Question: I have 5 local unpushed commits and I want to delete commit #3 from the tree, so parent of commit #4 would point to commit #2
How would I do that?
An image describing what I mean:

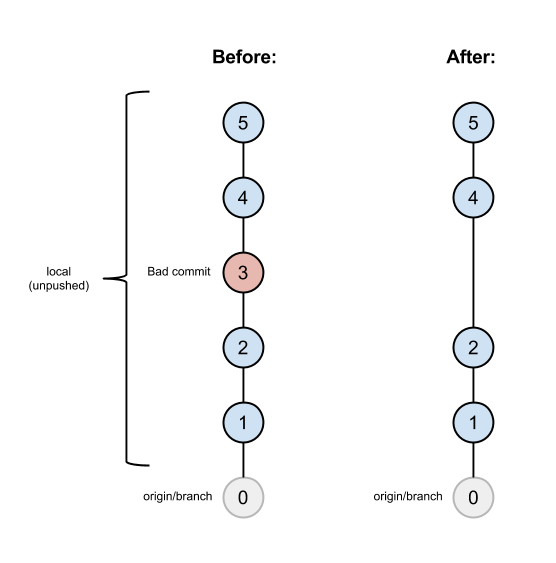
Answer: you can use 'git rebase -i' :
'''
git rebase -i HEAD~5
'''
allows you to interactively choose which of the last (5 in this case) commits you wish to use, edit, squash,...
You will get a file to edit; like this:
'''
pick a58f195 commit 1
pick abe6821 commit 2
pick f74035d commit 3
pick 3f171df commit 4
pick afa24a9 commit 5
'''
in which you will just delete the line pointing to the commit you don't want anymore.. Note that you can do much more with the interactive rebase :)